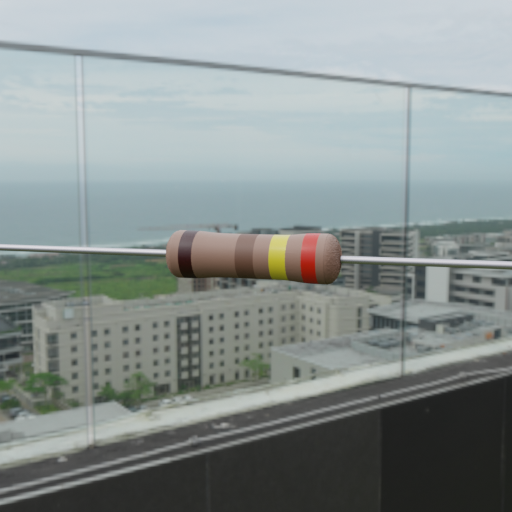
Resistor colour bands (in order): black, brown, yellow, red